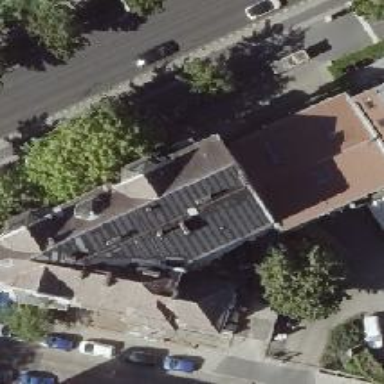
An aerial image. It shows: Office building with gabled roof.